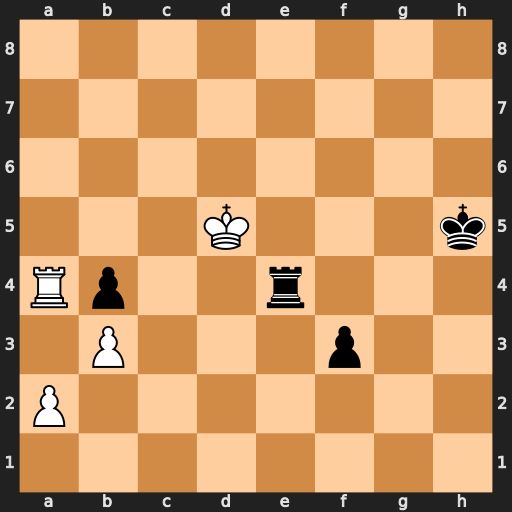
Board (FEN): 8/8/8/3K3k/Rp2r3/1P3p2/P7/8
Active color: w
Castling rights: -
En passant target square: -
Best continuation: Kxe4 f2 Ra5+ Kg4 Rf5